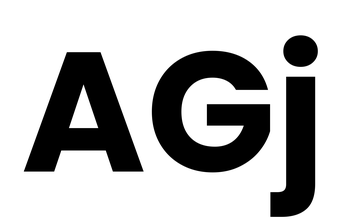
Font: Poppins-Bold